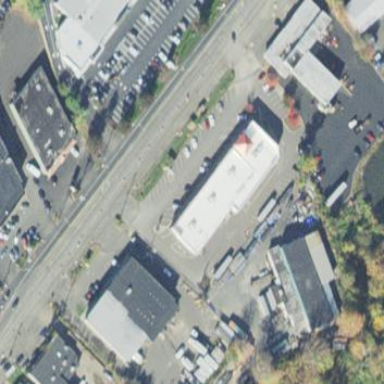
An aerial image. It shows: Commercial building.